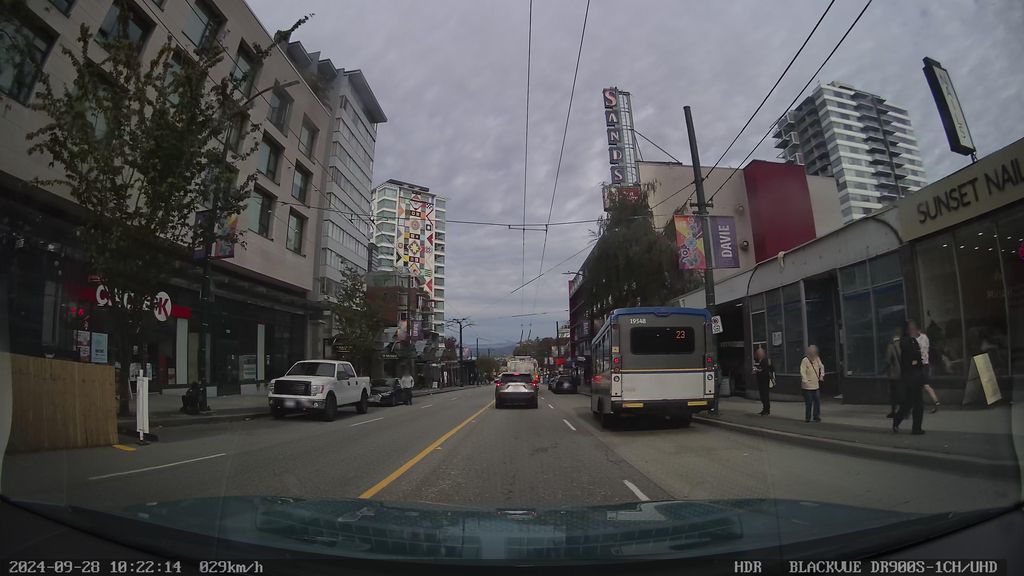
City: vancouver